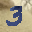
Label: 3